Aerial crown-view tile of a tropical tree (Barro Colorado Island, Panama), acquired 20250512:
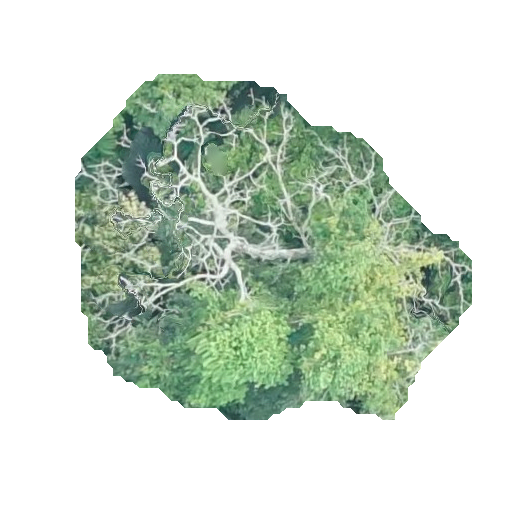
Species: Ceiba pentandra
GBIF accepted scientific name: Ceiba pentandra
Crown area: 146.646 m²